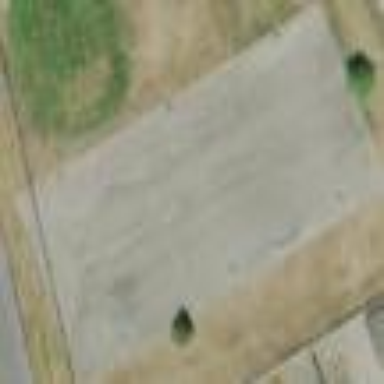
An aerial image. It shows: Basketball court on pitch.